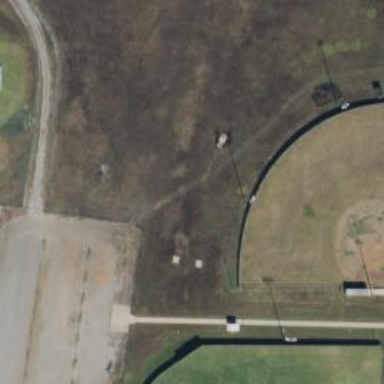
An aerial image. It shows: Softball pitch for leisure sports.